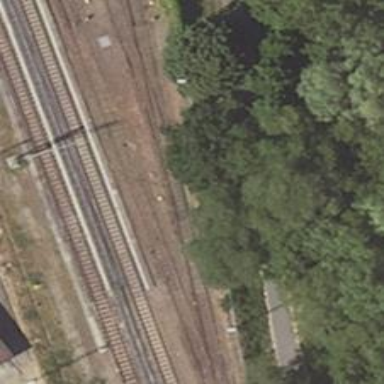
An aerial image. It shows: Railway yard in service.